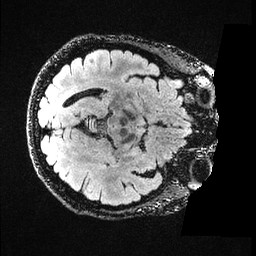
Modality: FLAIR
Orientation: axial
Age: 48
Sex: female
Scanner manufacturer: ge
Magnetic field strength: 3 T
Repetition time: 4.802 s
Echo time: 0.1169 s